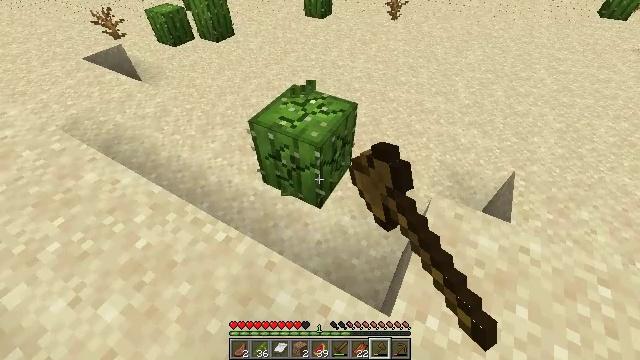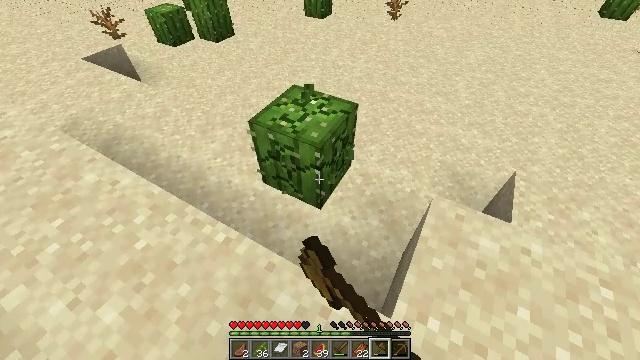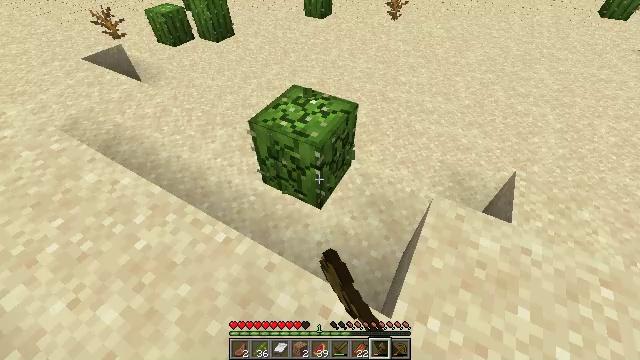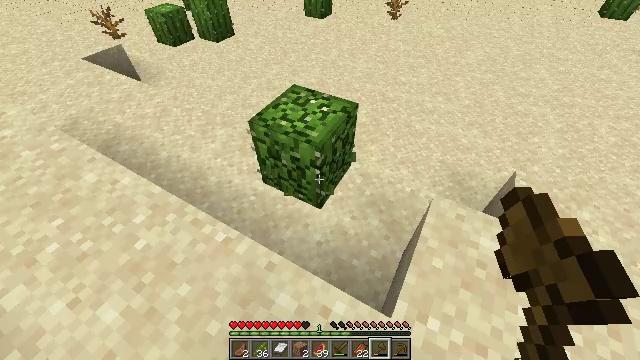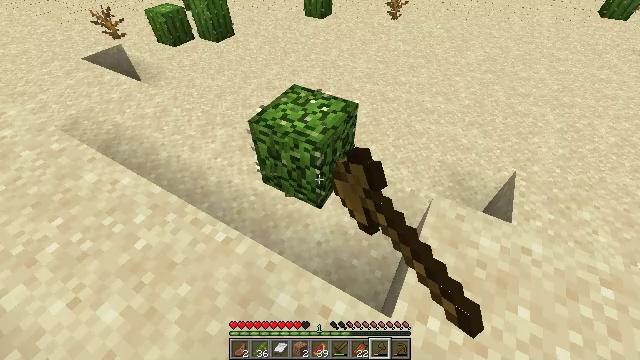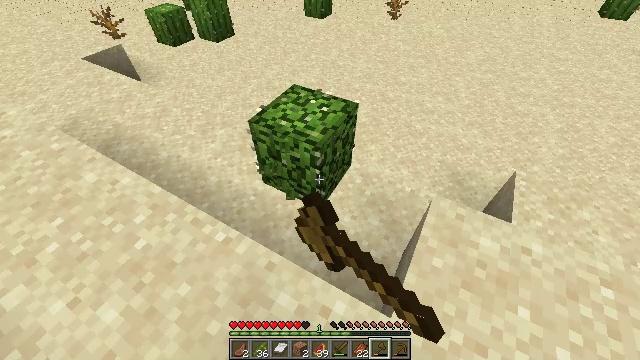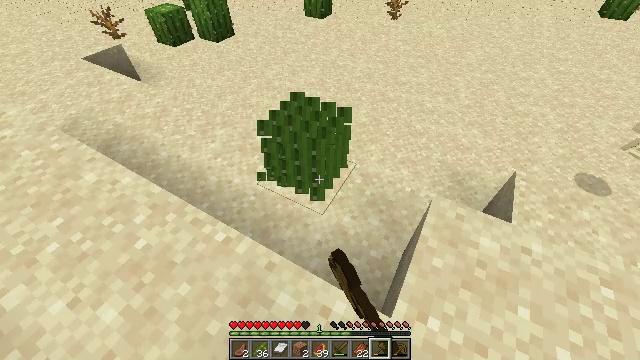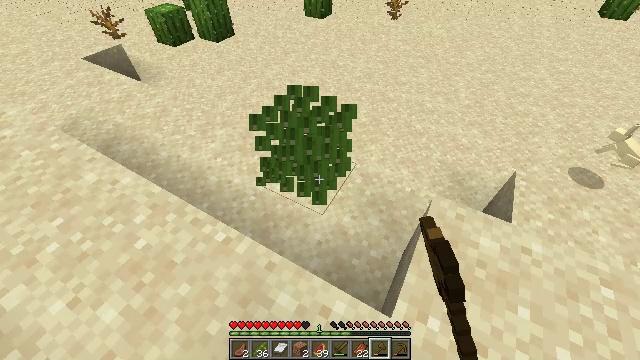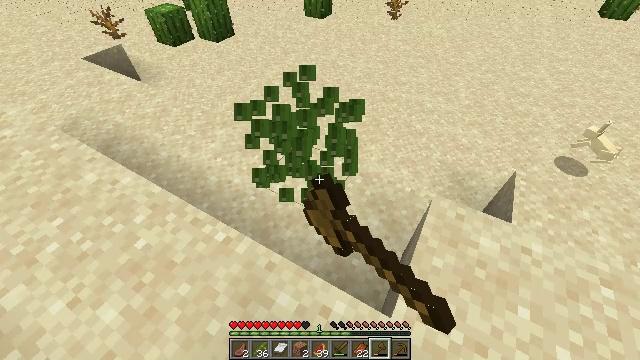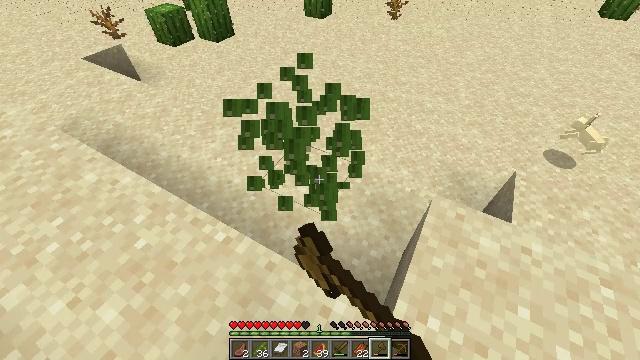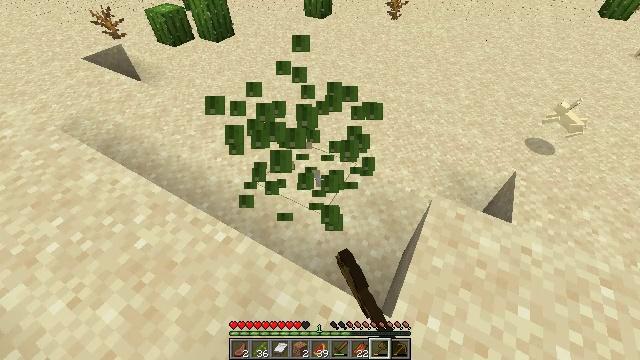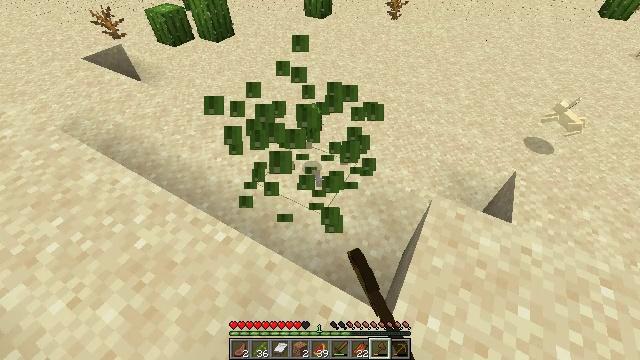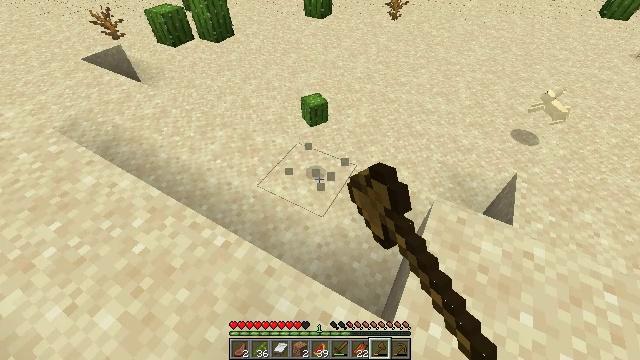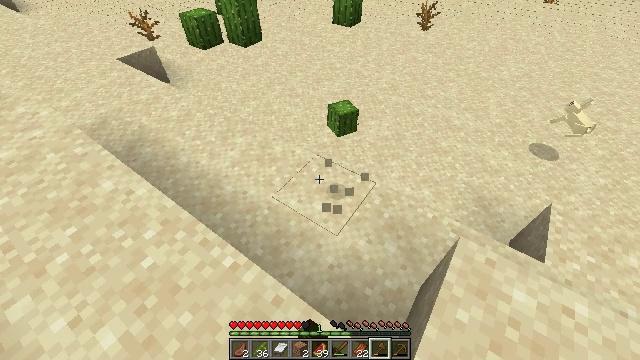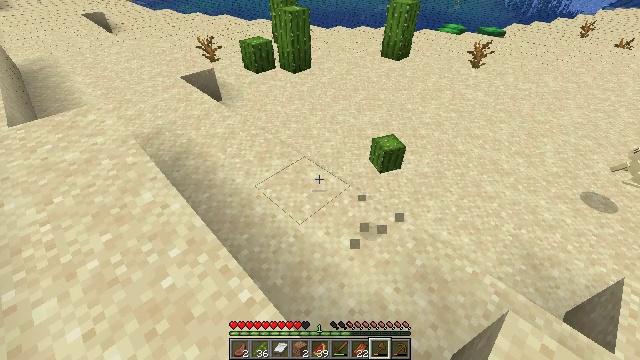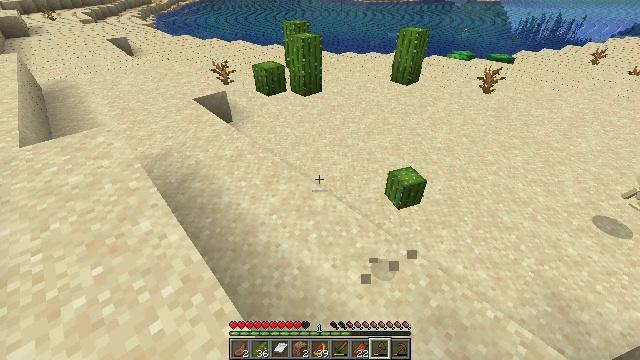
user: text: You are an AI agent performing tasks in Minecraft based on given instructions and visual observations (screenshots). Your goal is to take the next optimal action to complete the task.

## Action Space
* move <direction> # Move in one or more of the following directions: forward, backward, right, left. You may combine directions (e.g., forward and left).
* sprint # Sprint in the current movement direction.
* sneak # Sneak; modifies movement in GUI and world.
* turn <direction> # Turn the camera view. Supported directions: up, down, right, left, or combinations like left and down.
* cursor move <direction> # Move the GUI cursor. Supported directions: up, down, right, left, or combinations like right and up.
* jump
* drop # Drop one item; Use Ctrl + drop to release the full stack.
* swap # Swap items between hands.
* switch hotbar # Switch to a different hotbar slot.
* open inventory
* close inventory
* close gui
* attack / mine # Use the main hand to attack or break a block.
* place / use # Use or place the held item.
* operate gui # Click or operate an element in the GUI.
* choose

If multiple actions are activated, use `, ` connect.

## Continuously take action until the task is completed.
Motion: motion action
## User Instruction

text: Harvest the cactus plant.
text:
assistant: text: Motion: attack / mine
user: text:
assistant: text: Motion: attack / mine
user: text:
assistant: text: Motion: attack / mine
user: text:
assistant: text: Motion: attack / mine
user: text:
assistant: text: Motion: attack / mine
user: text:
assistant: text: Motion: attack / mine
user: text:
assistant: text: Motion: attack / mine
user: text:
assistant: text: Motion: attack / mine
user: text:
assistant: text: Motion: attack / mine
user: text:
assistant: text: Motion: attack / mine
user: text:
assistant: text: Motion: attack / mine
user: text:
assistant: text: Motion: move forward, attack / mine
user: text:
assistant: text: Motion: move forward, turn left and up, attack / mine
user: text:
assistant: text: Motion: move forward, turn left and up
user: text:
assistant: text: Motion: move forward, turn left and up
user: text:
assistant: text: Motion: move forward, turn up
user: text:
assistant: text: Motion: move forward, sprint, turn right and up
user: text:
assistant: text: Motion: move forward, sprint, turn up
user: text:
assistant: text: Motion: move forward, sprint
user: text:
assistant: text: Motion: move forward, sprint, turn up
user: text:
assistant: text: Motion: move forward, sprint, turn up
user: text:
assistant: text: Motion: move forward, turn up
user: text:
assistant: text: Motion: move forward, sprint, turn up
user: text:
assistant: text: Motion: move forward, sprint
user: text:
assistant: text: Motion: move forward, sprint, turn left
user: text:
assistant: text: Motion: move forward, sprint, turn left
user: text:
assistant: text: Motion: move forward
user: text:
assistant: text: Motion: move forward, turn left
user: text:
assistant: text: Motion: move forward, turn left
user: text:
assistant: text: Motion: move forward, sprint, turn left